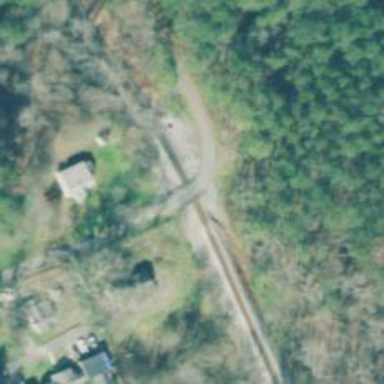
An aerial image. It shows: Railway level crossing.